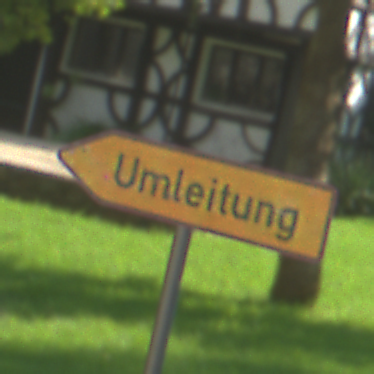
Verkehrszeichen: UmleitungswegweiserLinksweisend
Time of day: MorningAfternoon
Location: Outdoor (Urban)
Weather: PartlyCloudy
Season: NotSpecified
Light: Natural